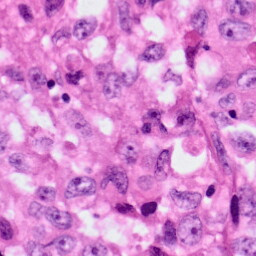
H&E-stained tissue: Lung